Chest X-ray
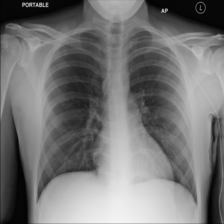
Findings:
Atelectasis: negative
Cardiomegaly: negative
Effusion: negative
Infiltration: negative
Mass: negative
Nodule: negative
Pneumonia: negative
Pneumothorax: negative
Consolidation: negative
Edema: negative
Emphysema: negative
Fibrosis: negative
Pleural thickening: negative
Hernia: negative